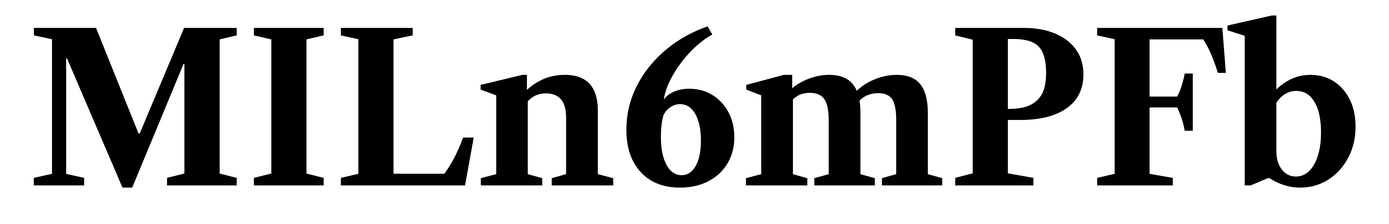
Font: LibreCaslonText_Bold